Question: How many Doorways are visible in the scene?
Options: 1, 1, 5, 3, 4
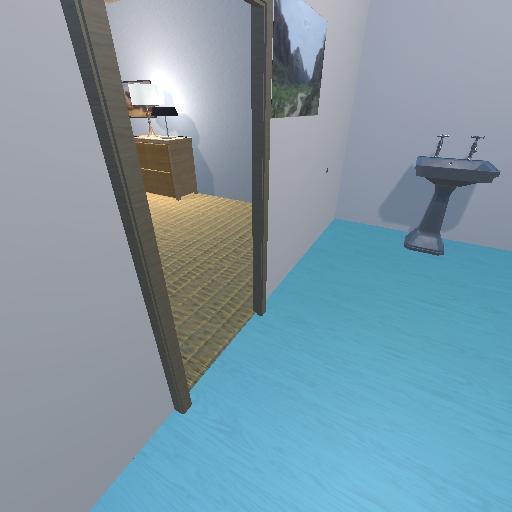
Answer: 1